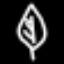
Label: leaf